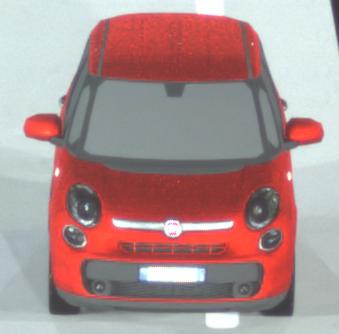
Make: Fiat
Model: 500L 1.4 16V
Detailed model: 500L (199)
Model produced from: 2012/10
Model produced until: 2017/05
Doors: 5
Color: red
Road condition: dry road
Daytime: night
Contrast: high contrast